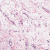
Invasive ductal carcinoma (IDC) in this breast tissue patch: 0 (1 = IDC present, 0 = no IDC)